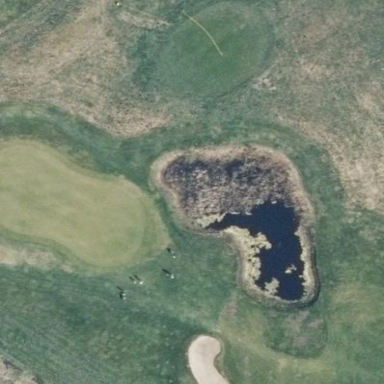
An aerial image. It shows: Lush grassy golf green.